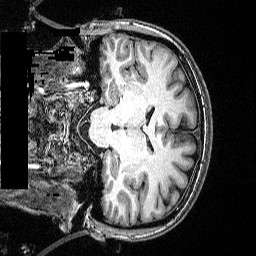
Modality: T1w
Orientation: coronal
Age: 26
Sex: female
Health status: healthy
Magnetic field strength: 3 T
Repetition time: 2.53 s
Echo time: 0.00331 s